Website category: book
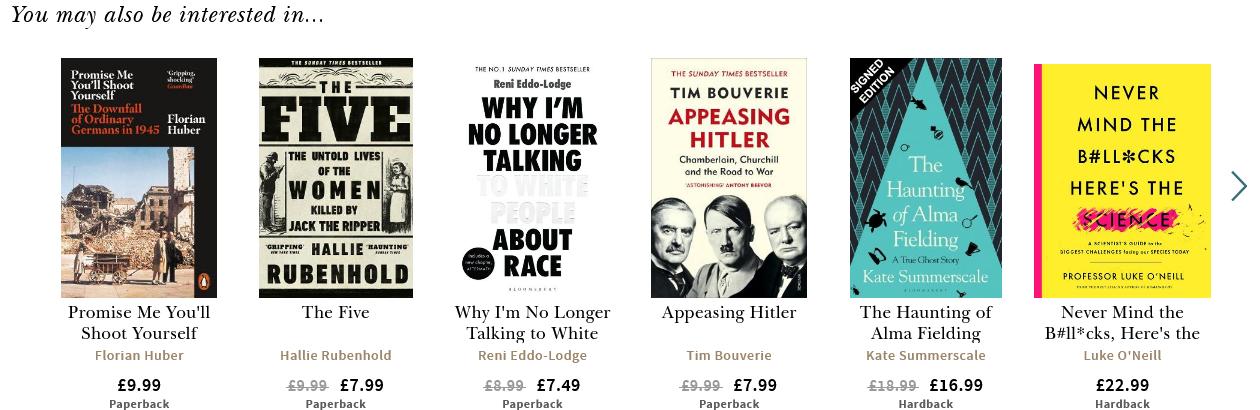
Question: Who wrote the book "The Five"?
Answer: Hallie Rubenhold

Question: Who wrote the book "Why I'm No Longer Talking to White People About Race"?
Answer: Reni Eddo-Lodge

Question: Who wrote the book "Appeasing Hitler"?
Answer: Tim Bouverie

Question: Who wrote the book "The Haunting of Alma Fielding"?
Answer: Kate Summerscale

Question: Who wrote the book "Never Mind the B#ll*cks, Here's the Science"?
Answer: Luke O'Neill

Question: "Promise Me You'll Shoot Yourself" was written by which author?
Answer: Florian Huber

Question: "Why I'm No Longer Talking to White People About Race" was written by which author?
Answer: Reni Eddo-Lodge

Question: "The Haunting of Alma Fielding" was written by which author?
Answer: Kate Summerscale

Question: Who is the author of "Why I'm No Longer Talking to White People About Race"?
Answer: Reni Eddo-Lodge

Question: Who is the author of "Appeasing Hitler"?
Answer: Tim Bouverie

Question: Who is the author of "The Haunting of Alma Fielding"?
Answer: Kate Summerscale

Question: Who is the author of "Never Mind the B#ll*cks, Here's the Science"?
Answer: Luke O'Neill

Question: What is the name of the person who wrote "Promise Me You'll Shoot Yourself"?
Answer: Florian Huber

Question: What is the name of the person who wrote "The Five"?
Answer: Hallie Rubenhold

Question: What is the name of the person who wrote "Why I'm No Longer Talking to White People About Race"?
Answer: Reni Eddo-Lodge

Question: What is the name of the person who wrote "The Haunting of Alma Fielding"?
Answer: Kate Summerscale

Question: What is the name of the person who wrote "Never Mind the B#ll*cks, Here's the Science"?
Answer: Luke O'Neill

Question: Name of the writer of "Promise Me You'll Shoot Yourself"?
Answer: Florian Huber

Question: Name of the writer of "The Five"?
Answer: Hallie Rubenhold

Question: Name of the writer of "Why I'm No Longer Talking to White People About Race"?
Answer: Reni Eddo-Lodge

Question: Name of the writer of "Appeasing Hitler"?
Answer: Tim Bouverie

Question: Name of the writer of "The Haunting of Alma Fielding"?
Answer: Kate Summerscale

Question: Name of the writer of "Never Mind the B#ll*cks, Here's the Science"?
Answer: Luke O'Neill

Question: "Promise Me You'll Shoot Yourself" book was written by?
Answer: Florian Huber

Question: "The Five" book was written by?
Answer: Hallie Rubenhold

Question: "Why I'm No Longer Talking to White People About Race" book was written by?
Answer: Reni Eddo-Lodge

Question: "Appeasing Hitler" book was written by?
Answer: Tim Bouverie

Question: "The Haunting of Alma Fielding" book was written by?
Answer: Kate Summerscale

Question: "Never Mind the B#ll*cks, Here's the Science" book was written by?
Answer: Luke O'Neill

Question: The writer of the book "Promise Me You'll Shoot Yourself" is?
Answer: Florian Huber

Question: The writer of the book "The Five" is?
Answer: Hallie Rubenhold

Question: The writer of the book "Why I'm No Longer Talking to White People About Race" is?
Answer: Reni Eddo-Lodge

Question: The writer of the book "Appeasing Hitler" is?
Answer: Tim Bouverie

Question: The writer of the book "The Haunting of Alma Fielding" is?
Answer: Kate Summerscale

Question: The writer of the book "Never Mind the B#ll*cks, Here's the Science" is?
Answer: Luke O'Neill

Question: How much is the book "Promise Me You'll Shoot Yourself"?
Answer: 9.99

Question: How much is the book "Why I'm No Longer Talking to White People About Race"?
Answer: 7.49

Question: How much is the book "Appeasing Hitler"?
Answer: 7.99

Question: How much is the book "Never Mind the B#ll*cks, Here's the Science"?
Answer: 22.99

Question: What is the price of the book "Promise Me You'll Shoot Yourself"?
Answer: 9.99

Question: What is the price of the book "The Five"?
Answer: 7.99

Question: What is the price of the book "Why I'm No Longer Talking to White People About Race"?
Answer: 7.49

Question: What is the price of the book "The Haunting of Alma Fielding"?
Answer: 16.99

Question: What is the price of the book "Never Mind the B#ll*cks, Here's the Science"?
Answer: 22.99

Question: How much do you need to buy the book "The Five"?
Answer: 7.99

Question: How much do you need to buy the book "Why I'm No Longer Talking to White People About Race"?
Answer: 7.49

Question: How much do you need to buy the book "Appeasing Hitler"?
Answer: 7.99

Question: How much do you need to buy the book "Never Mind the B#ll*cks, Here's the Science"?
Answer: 22.99

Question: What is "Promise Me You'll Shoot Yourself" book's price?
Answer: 9.99

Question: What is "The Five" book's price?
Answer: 7.99

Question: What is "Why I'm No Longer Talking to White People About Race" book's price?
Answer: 7.49

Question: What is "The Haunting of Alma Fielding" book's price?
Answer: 16.99

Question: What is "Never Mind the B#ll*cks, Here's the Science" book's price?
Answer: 22.99

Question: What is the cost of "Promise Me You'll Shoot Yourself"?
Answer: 9.99

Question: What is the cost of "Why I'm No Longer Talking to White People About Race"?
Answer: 7.49

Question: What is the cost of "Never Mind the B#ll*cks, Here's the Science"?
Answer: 22.99

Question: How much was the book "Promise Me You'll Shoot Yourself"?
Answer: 9.99

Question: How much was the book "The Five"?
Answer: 7.99

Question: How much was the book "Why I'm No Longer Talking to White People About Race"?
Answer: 7.49

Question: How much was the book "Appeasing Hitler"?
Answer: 7.99

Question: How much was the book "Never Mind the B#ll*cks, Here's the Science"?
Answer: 22.99

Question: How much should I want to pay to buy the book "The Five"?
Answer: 7.99

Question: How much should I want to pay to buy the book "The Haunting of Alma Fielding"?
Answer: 16.99

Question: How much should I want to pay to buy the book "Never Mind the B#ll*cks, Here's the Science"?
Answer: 22.99